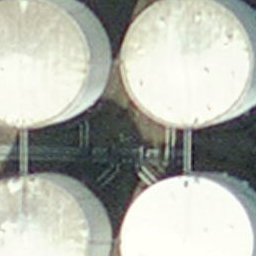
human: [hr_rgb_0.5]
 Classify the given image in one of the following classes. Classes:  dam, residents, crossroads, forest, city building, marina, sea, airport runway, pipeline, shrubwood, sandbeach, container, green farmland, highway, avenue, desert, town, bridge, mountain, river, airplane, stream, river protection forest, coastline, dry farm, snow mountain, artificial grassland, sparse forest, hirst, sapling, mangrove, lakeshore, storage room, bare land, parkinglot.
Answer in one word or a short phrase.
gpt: storage room